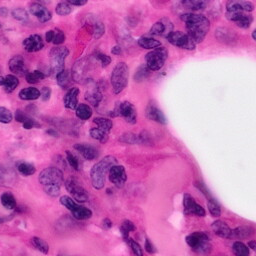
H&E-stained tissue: Pancreatic